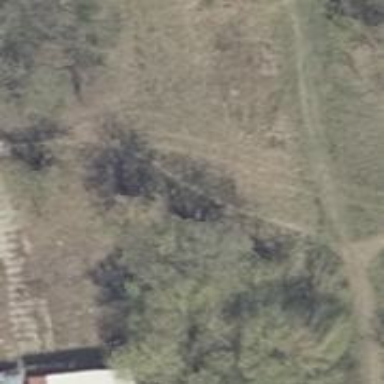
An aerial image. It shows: Ground path.